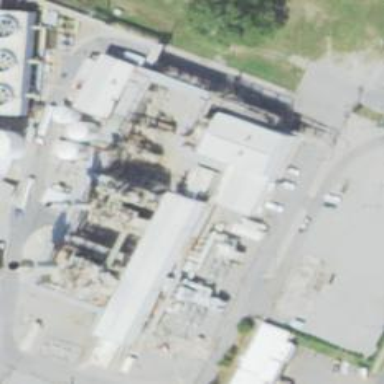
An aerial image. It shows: Gas turbine power generator.